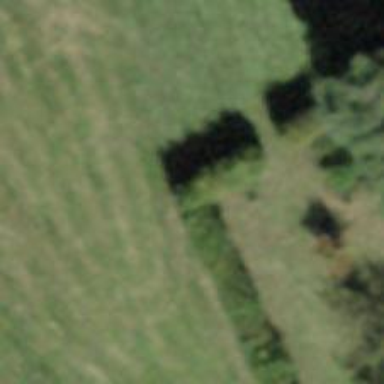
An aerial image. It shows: Hedge barrier.